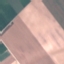
Land use / land cover: AnnualCrop